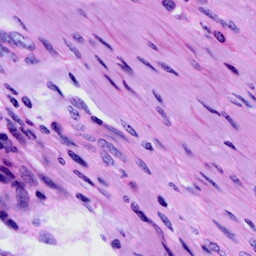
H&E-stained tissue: Cervix